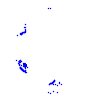
Particle: proton